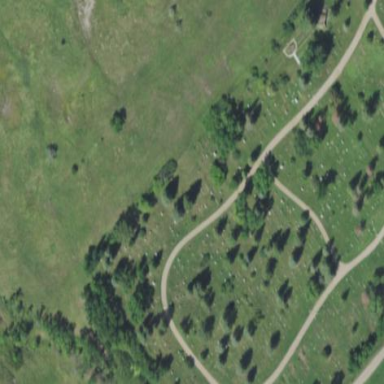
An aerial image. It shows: Graveyard.